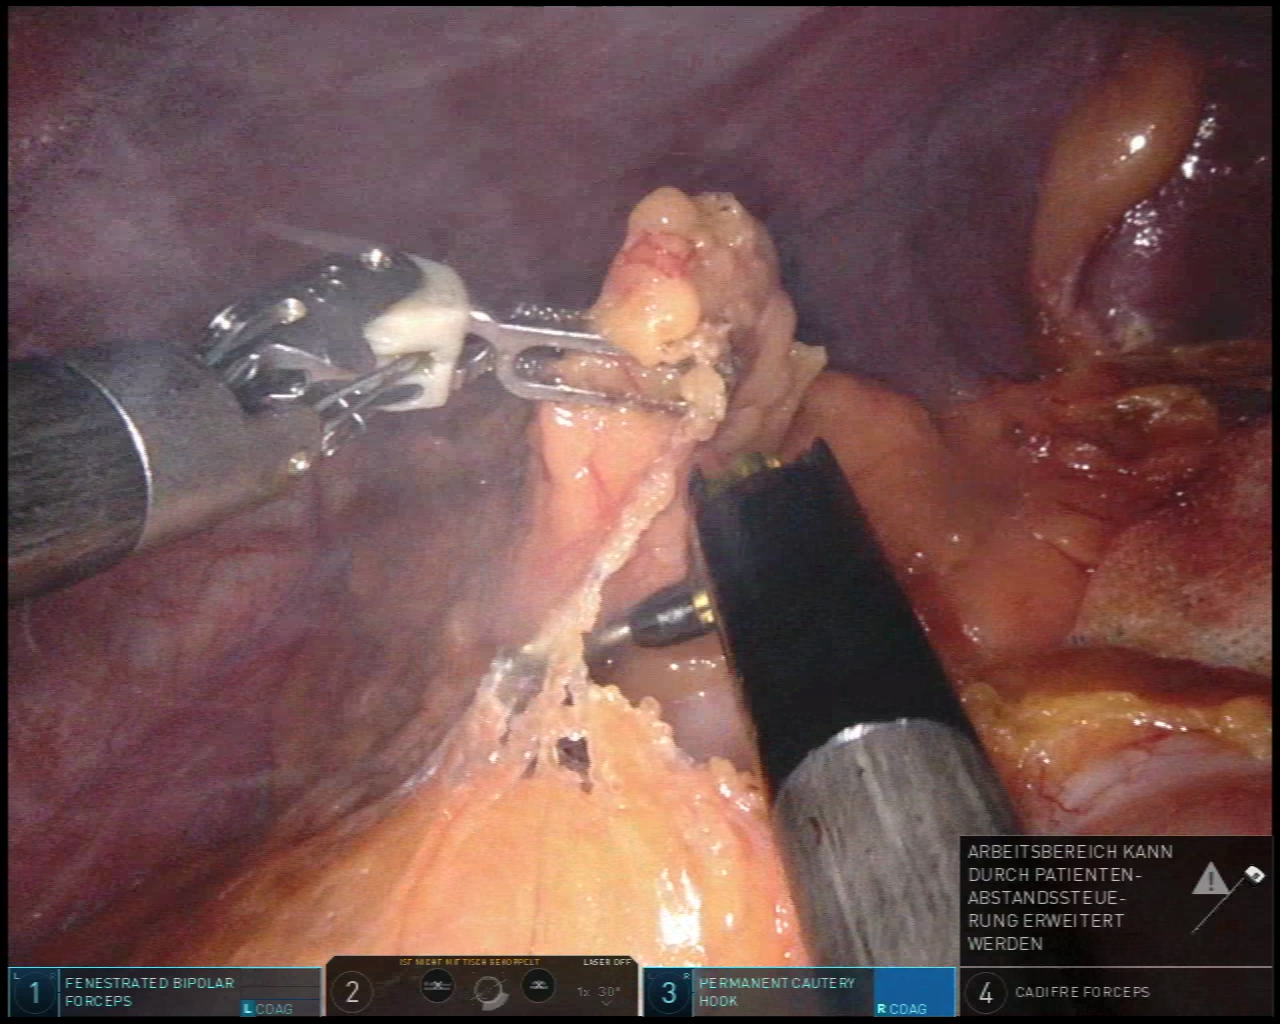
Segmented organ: stomach
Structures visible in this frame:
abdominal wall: yes
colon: no
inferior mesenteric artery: no
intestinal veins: no
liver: no
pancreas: no
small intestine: no
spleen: yes
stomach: yes
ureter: no
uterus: no
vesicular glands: no